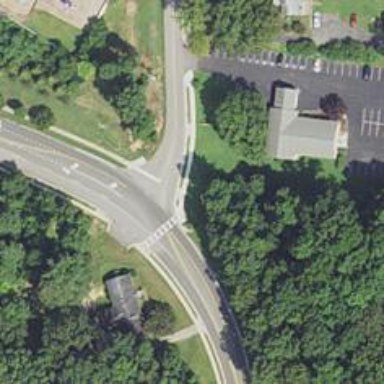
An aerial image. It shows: Road with stop sign.